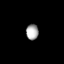
Tissue: lung
Cell type: Fibroblasts
Senescence score: 0.542
Nuclear area (px): 187
Mean DAPI intensity: 168.856